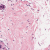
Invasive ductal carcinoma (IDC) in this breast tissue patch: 0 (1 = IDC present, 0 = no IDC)